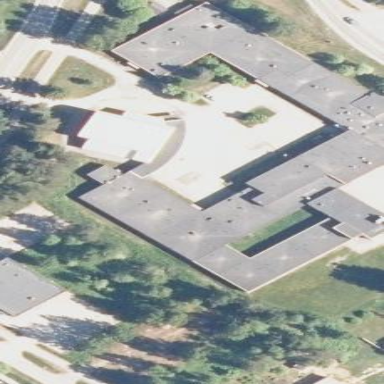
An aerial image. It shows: School building.